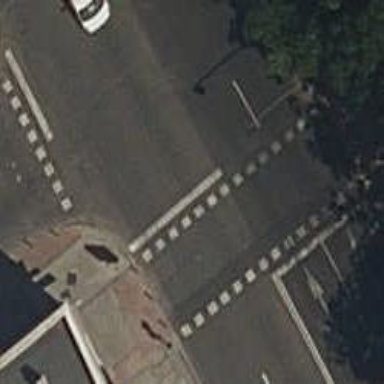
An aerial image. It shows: Road with traffic signals at the crossing.